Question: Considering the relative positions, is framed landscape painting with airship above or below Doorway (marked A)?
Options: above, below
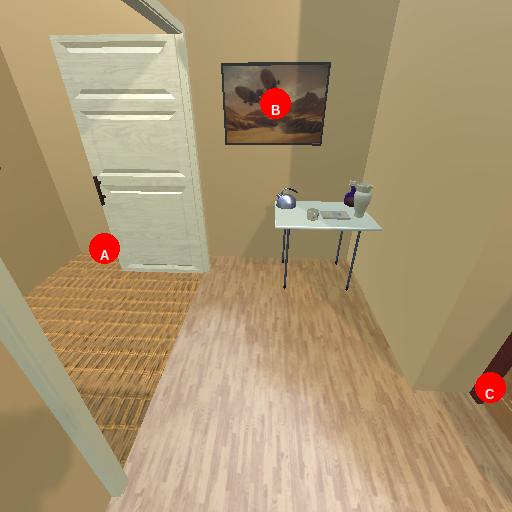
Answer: above